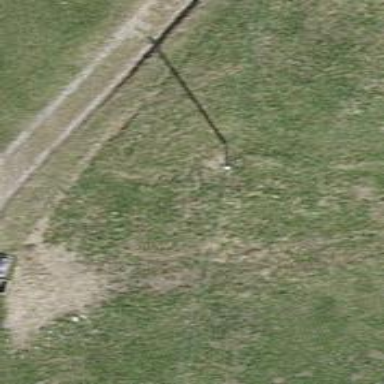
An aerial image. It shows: Minor power line.